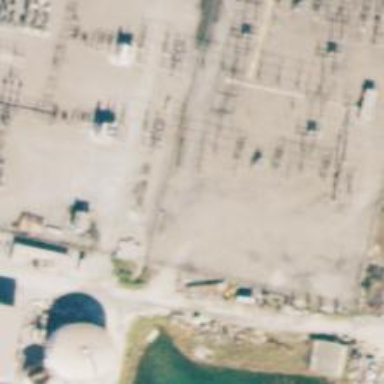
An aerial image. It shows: Switch for power supply.